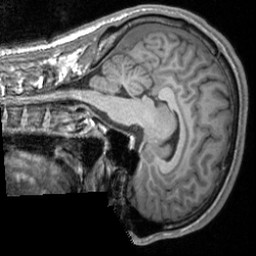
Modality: T1w
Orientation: sagittal
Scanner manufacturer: siemens
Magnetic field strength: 3 T
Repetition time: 1.9 s
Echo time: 0.00226 s